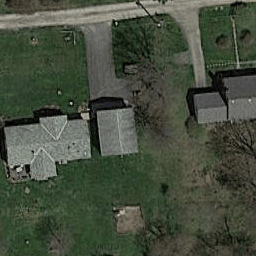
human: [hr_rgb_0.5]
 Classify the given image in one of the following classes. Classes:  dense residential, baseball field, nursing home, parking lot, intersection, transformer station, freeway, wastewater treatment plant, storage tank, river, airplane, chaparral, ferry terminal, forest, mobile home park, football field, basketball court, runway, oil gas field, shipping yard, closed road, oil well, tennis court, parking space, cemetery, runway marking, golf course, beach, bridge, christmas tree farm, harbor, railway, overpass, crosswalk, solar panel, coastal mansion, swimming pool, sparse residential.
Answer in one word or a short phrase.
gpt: sparse residential